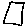
Label: square